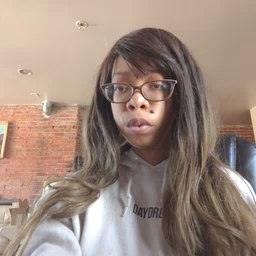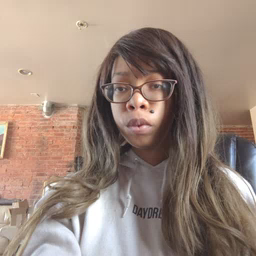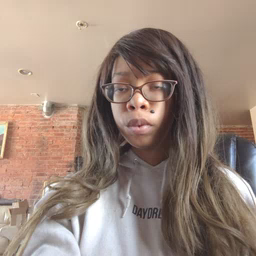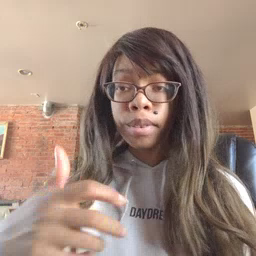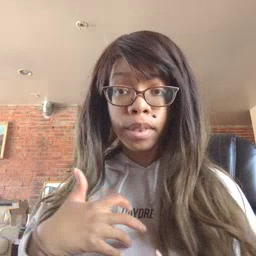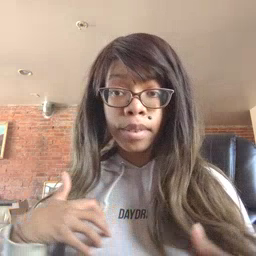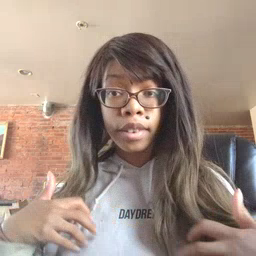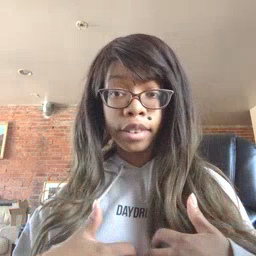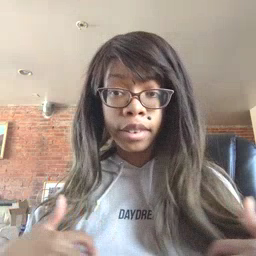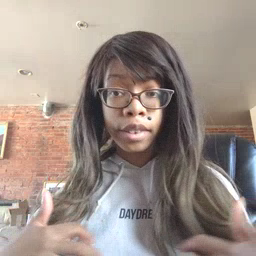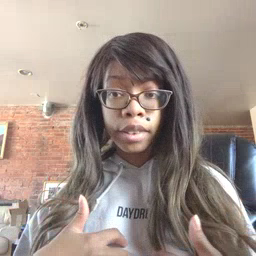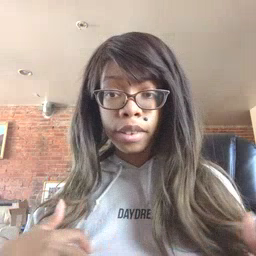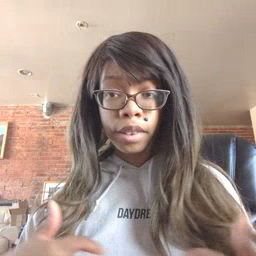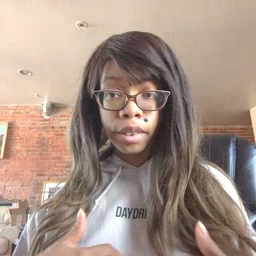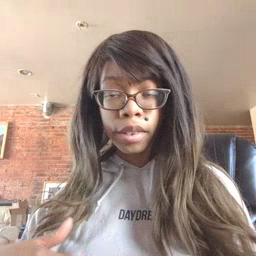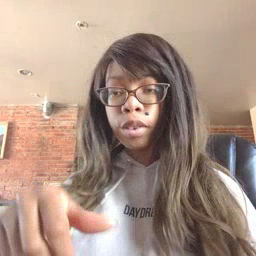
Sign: zebra